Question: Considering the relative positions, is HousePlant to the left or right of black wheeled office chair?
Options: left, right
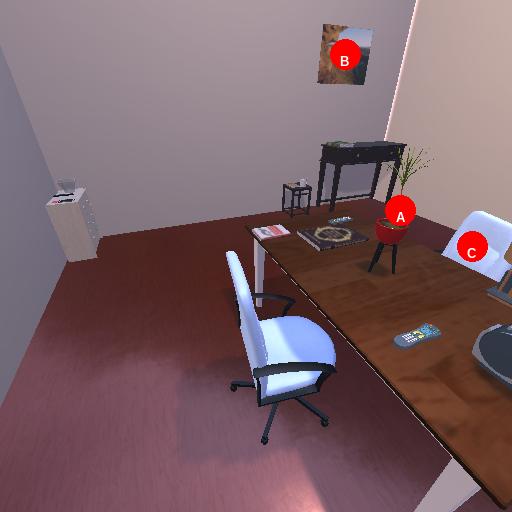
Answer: left